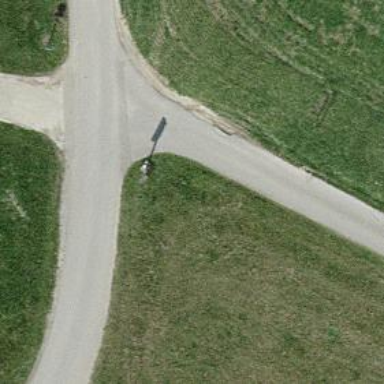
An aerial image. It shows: Historic wayside cross.